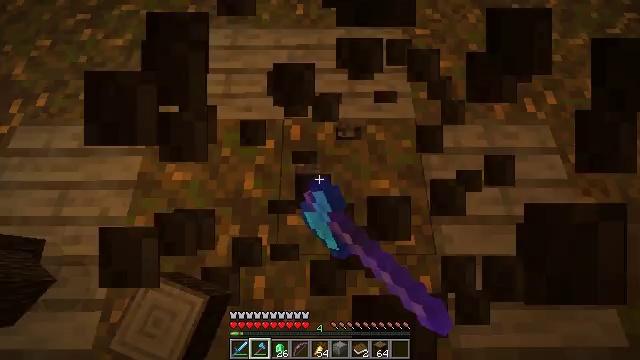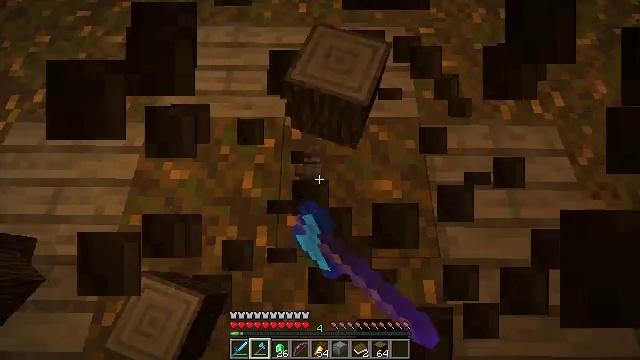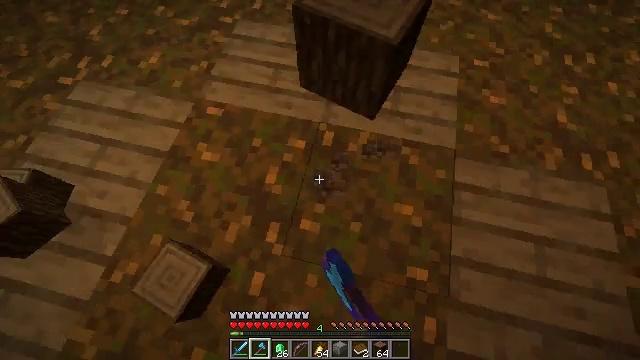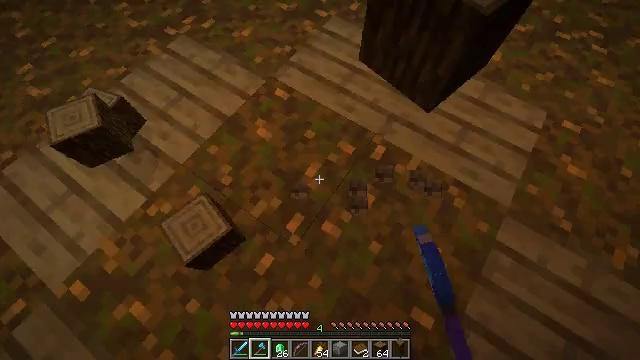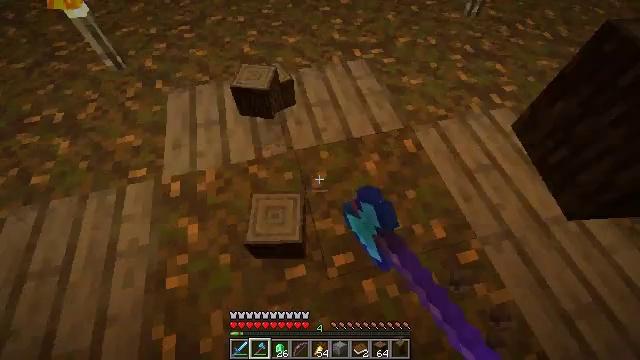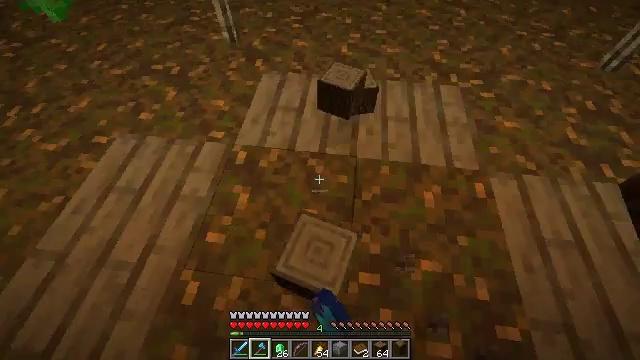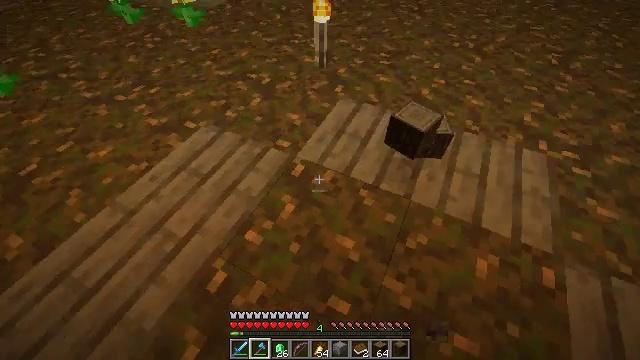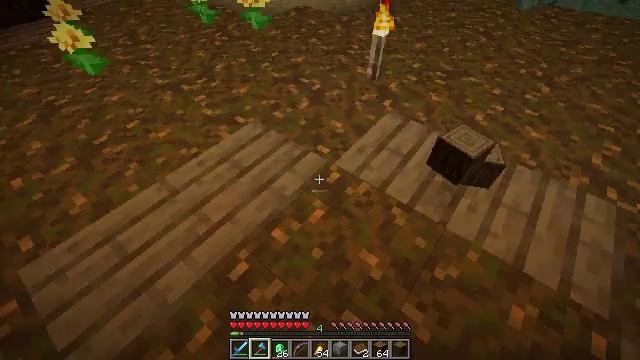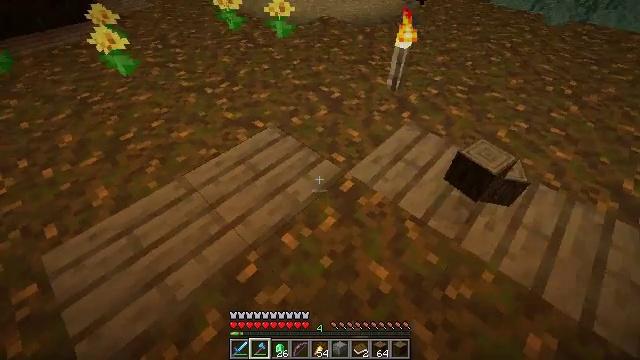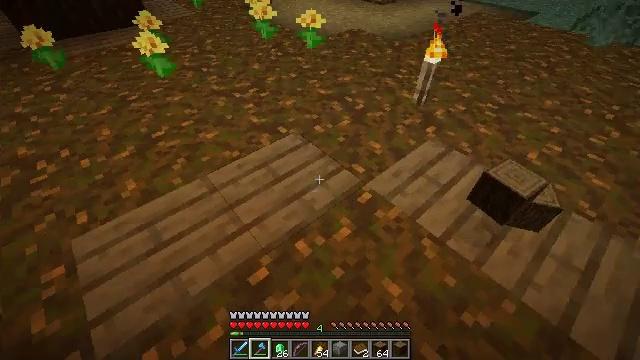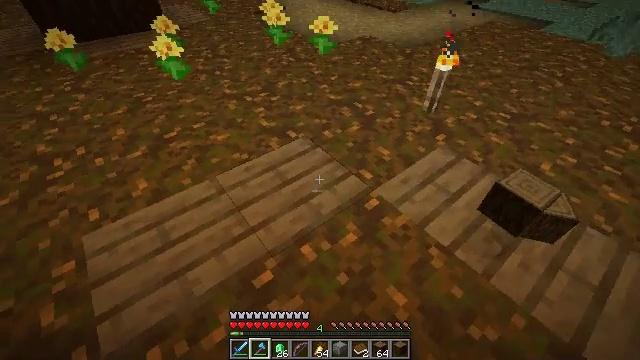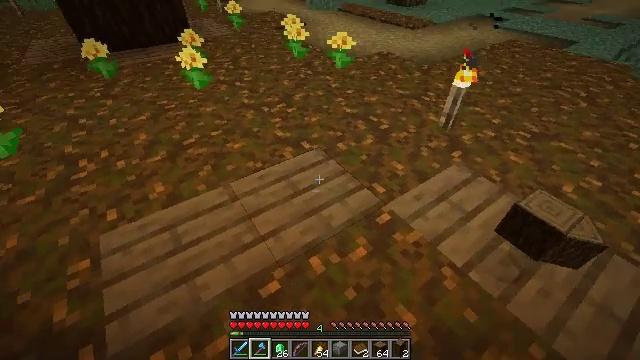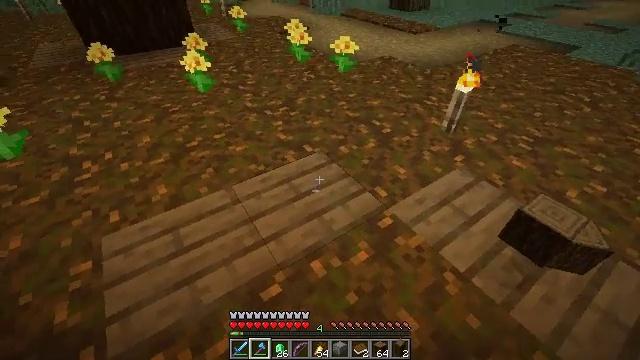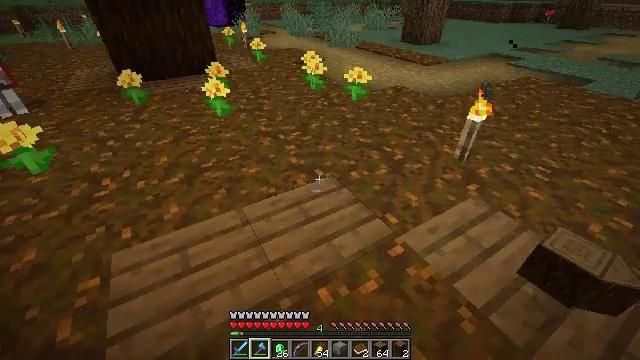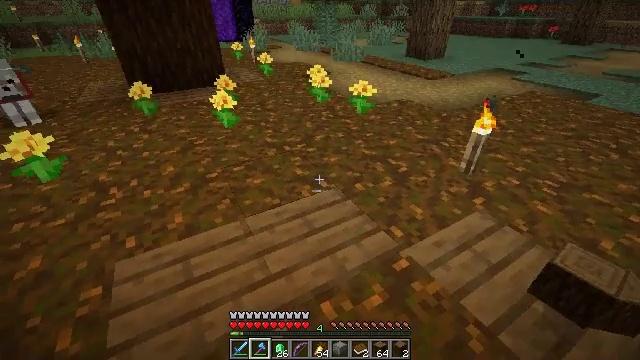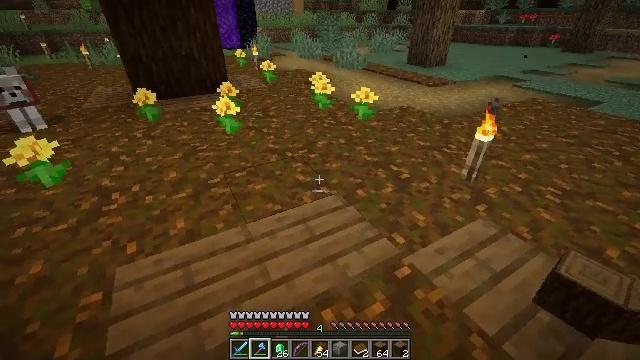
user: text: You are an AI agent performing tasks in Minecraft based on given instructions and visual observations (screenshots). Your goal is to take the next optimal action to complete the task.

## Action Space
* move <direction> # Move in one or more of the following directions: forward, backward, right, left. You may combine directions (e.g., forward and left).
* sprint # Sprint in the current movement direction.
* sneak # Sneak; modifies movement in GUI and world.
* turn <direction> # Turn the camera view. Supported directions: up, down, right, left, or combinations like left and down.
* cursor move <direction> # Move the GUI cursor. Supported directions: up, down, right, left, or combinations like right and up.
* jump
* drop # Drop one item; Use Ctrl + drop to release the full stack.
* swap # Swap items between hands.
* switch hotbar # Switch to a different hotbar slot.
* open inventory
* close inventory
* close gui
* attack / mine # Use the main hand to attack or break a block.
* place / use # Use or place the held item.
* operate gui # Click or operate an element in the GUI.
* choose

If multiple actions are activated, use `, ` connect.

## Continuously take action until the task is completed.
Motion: motion action
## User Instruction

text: Remove a diamond axe from the inventory.
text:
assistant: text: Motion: attack / mine
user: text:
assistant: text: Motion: turn left and up, attack / mine
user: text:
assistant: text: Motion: turn left, attack / mine
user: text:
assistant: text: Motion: turn left and up
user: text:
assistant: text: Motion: turn left and up
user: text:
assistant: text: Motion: turn left and up
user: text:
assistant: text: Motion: turn left and up
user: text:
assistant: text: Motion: turn left and up
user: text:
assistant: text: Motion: turn left and up
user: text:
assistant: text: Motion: turn left and up
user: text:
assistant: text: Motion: turn left and up
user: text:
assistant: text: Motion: no_op
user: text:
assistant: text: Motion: turn left and up
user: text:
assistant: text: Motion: turn left and up
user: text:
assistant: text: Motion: turn up
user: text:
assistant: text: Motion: no_op
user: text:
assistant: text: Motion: no_op
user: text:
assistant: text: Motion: turn left
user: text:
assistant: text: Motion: turn left and up
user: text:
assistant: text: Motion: turn left and up, drop
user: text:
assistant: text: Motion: turn left, drop
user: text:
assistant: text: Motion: turn left, drop
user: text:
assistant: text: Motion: drop
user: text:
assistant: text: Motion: drop
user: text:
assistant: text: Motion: drop